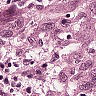
Metastatic tissue present: yes